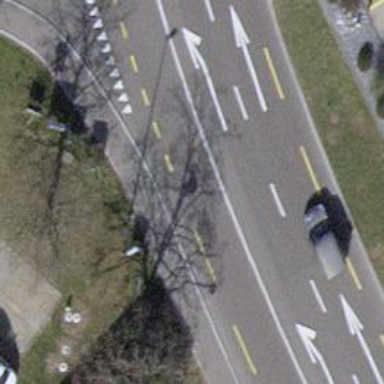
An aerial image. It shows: Primary highway with asphalt surface and designated lane for cyclists.